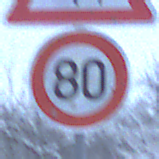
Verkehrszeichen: Geschwindigkeit80
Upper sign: KinderLinks
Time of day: Midday
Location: Outdoor (Nature)
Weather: Overcast
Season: Winter
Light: Natural